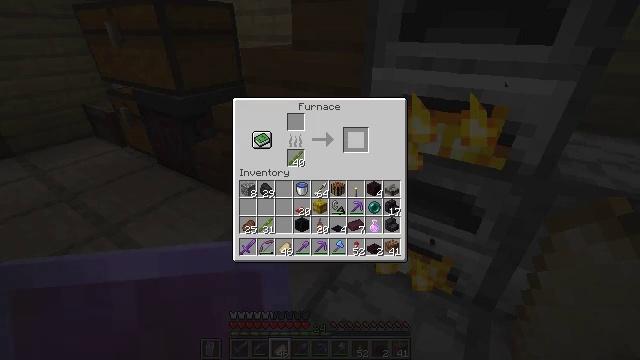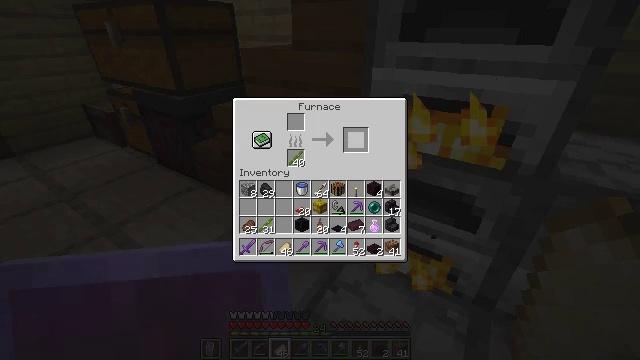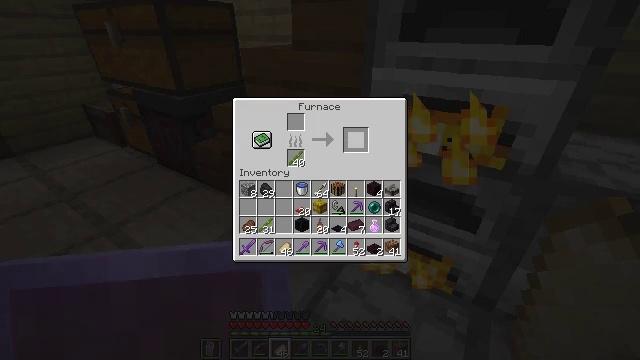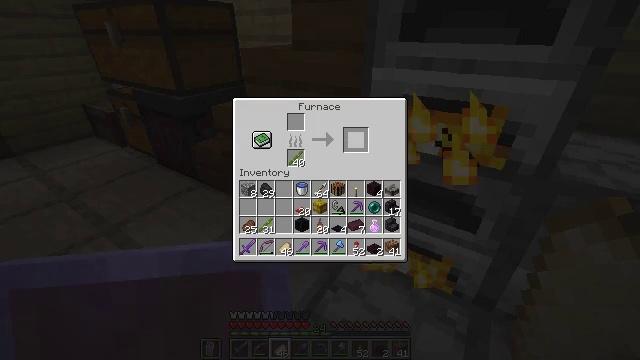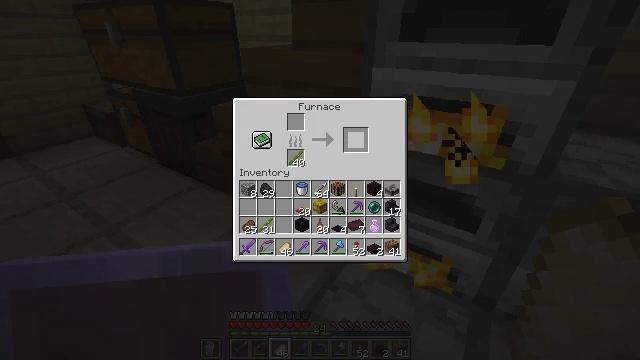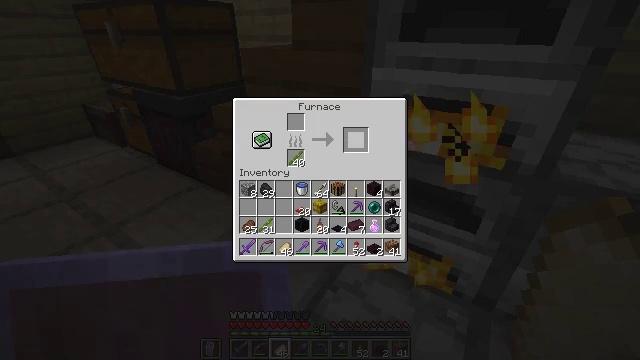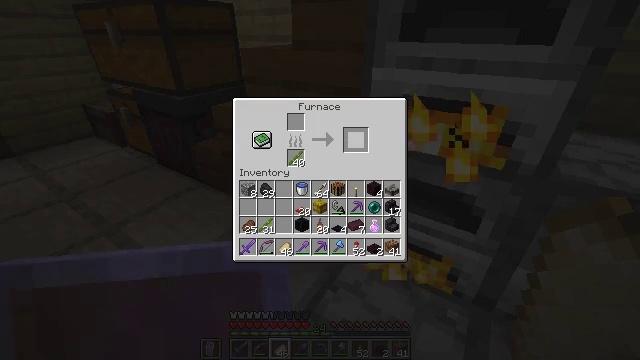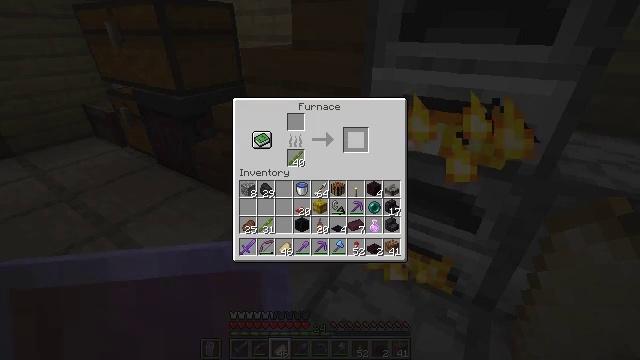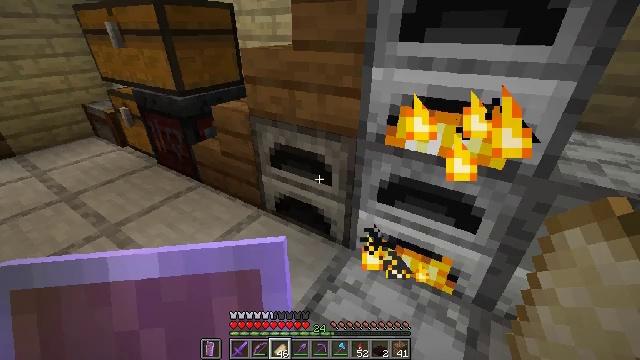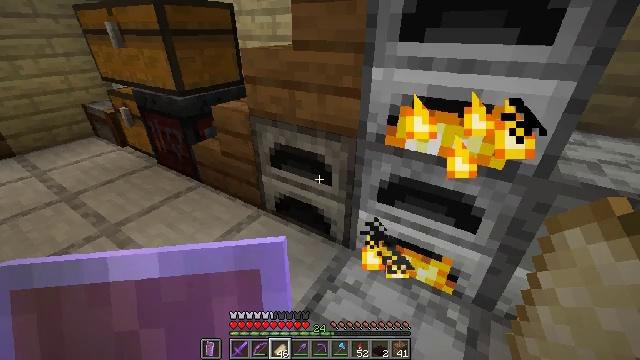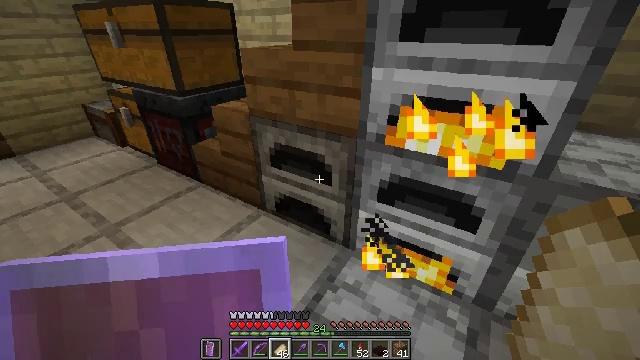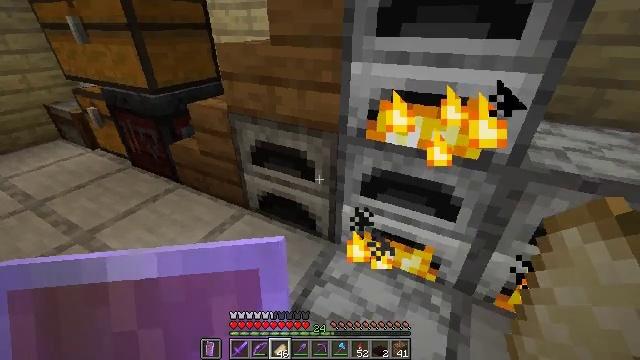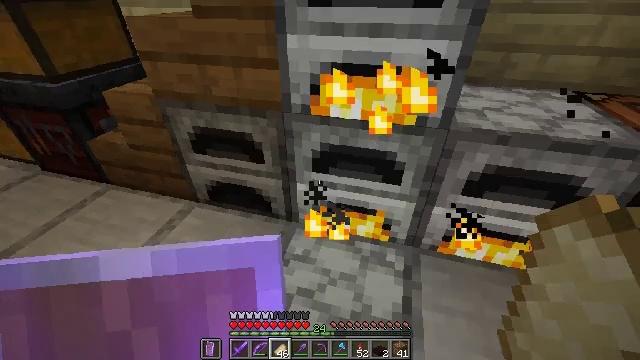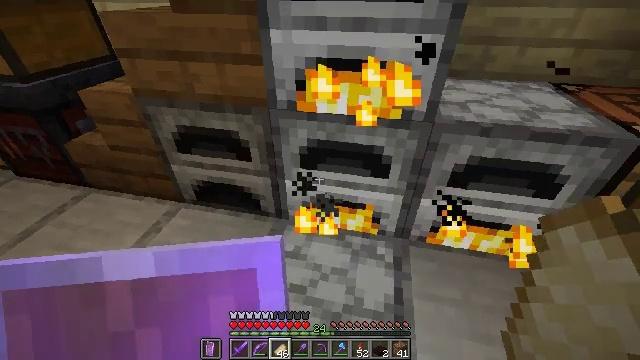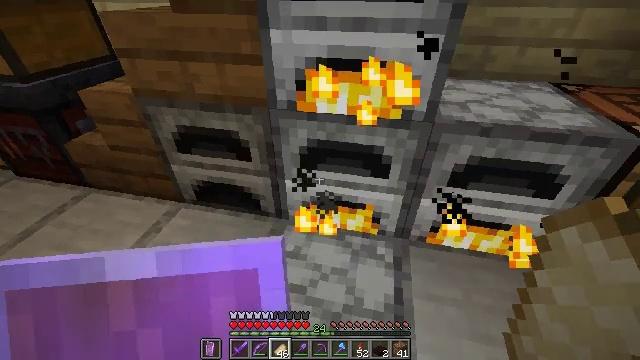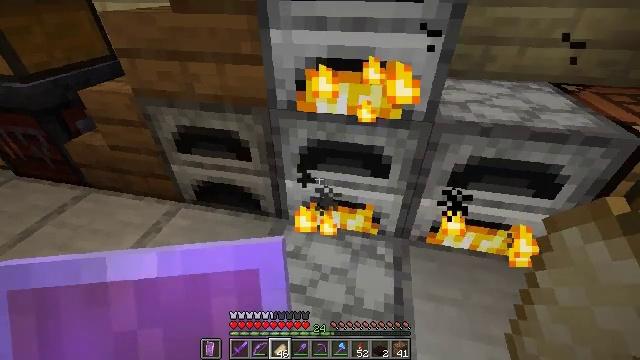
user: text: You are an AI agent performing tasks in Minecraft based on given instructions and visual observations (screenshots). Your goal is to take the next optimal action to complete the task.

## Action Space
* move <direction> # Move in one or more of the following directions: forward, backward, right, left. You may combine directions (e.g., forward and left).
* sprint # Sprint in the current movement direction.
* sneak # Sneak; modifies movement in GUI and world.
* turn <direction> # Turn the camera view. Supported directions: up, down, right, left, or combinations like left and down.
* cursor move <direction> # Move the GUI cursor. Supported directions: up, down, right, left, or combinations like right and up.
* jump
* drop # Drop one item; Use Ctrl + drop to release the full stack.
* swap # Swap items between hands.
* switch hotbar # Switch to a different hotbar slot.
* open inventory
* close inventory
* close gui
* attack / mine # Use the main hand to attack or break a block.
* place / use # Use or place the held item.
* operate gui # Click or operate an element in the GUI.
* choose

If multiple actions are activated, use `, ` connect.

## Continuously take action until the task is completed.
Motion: motion action
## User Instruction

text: Use the furnace to smelt netherrack into nether brick.
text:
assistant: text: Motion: sneak, attack / mine
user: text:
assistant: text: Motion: sneak
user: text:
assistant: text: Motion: sneak
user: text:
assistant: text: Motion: no_op
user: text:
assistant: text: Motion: no_op
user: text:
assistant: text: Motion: no_op
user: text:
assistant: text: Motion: no_op
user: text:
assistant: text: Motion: no_op
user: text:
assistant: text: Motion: no_op
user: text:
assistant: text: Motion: no_op
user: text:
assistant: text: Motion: turn right
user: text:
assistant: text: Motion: turn right and down
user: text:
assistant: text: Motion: turn right
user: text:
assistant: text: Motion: no_op
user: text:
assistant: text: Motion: no_op
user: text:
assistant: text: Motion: no_op
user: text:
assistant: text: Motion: no_op
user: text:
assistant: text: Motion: use / place
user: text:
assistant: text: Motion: use / place
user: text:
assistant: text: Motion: use / place
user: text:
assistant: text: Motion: no_op
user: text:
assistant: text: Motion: no_op
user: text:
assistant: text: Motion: no_op
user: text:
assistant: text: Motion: no_op
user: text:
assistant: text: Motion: no_op
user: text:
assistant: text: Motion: turn right and up
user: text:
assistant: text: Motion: turn right and up
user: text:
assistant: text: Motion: no_op
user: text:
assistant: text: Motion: sneak, turn up
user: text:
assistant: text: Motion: sneak